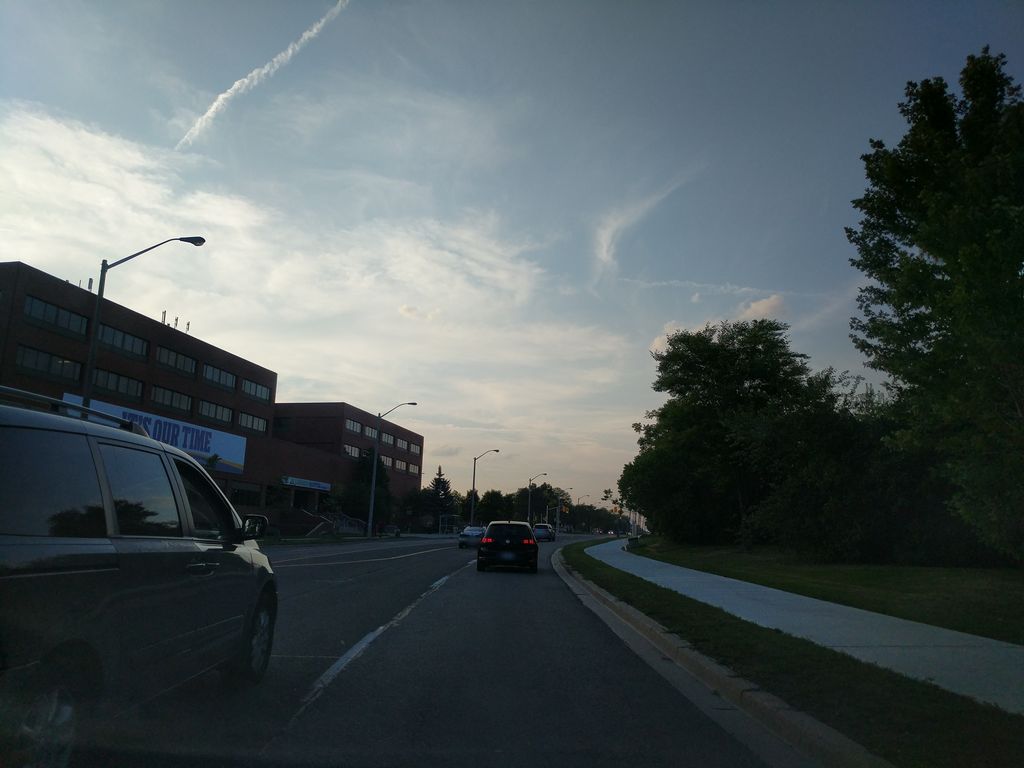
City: toronto